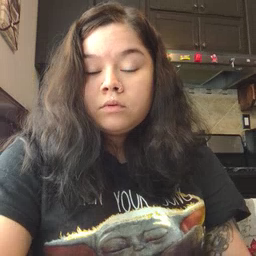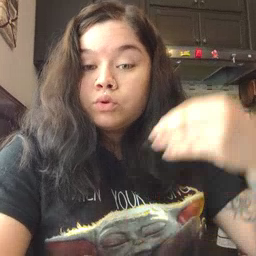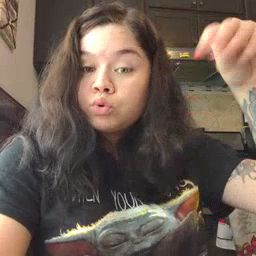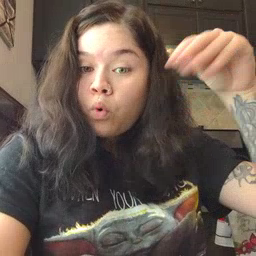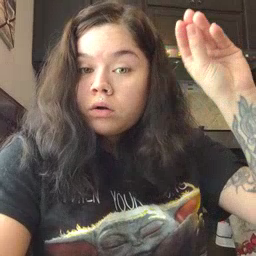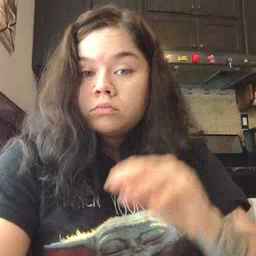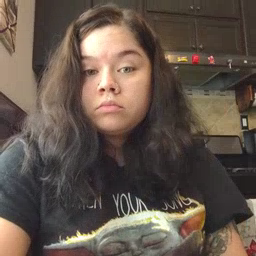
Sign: store